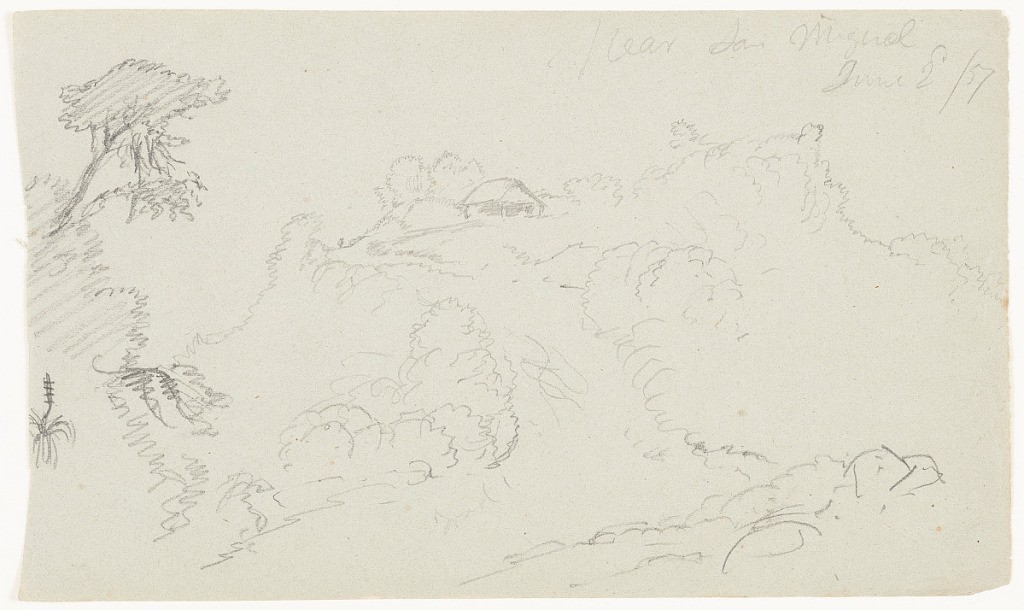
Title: House upon a Hill near San Miguel, Ecuador
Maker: Frederic Edwin Church, American, 1826–1900
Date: June 2, 1857
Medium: Graphite on gray-green wove paper; verso: graphite
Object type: drawing
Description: Landscape study showing a view of a house atop a heavily wooded hill near the town of San Miguel, Ecuador. In the foreground, a road curves up the hillside until it reaches the house in the middle distance at center, which is viewed obliquely. Rocks are visible in the foreground at right. At left a tall tree and other vegetation serve as framing devices.

Verso: Unfinished sketch showing the outlines of mountain ridges.